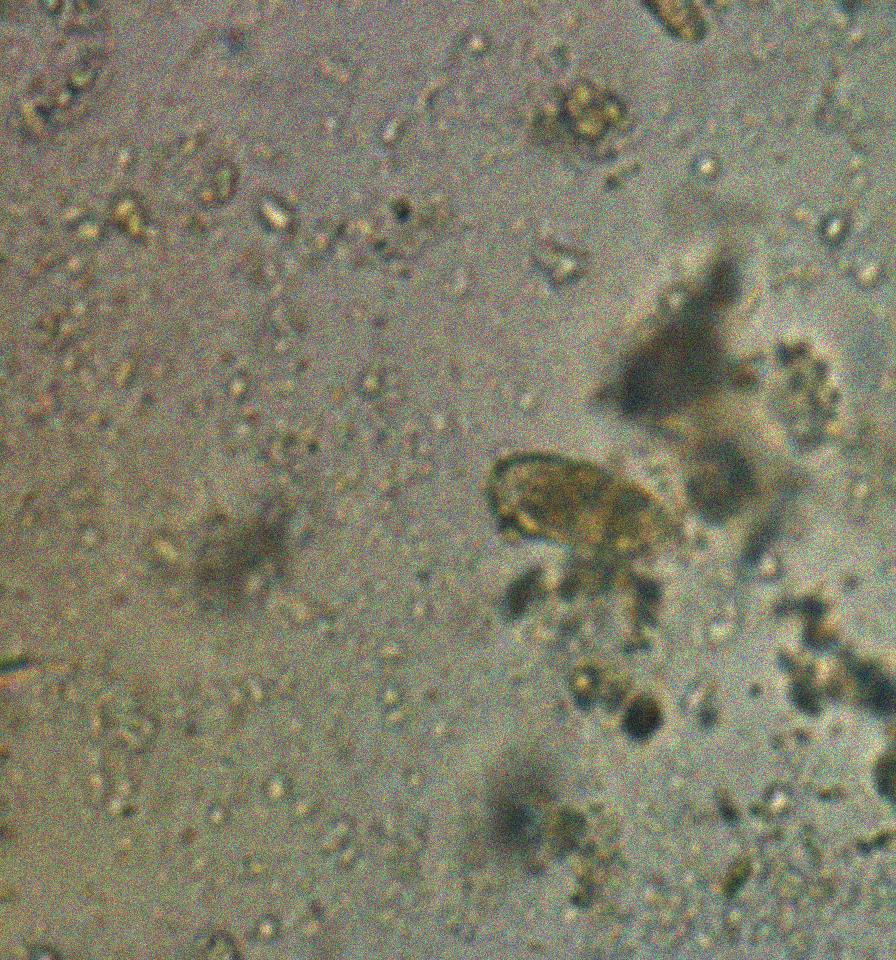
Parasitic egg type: Capillaria philippinensis